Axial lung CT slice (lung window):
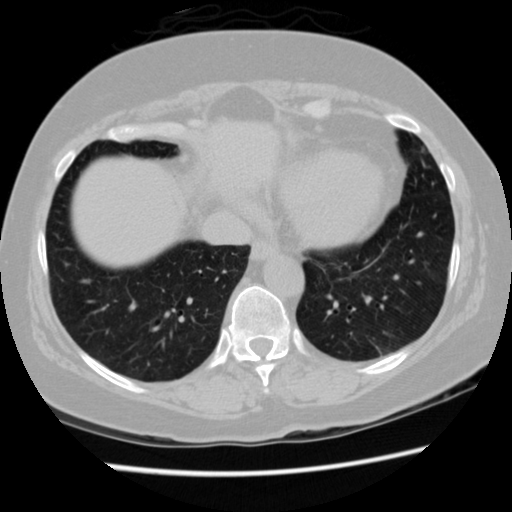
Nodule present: no